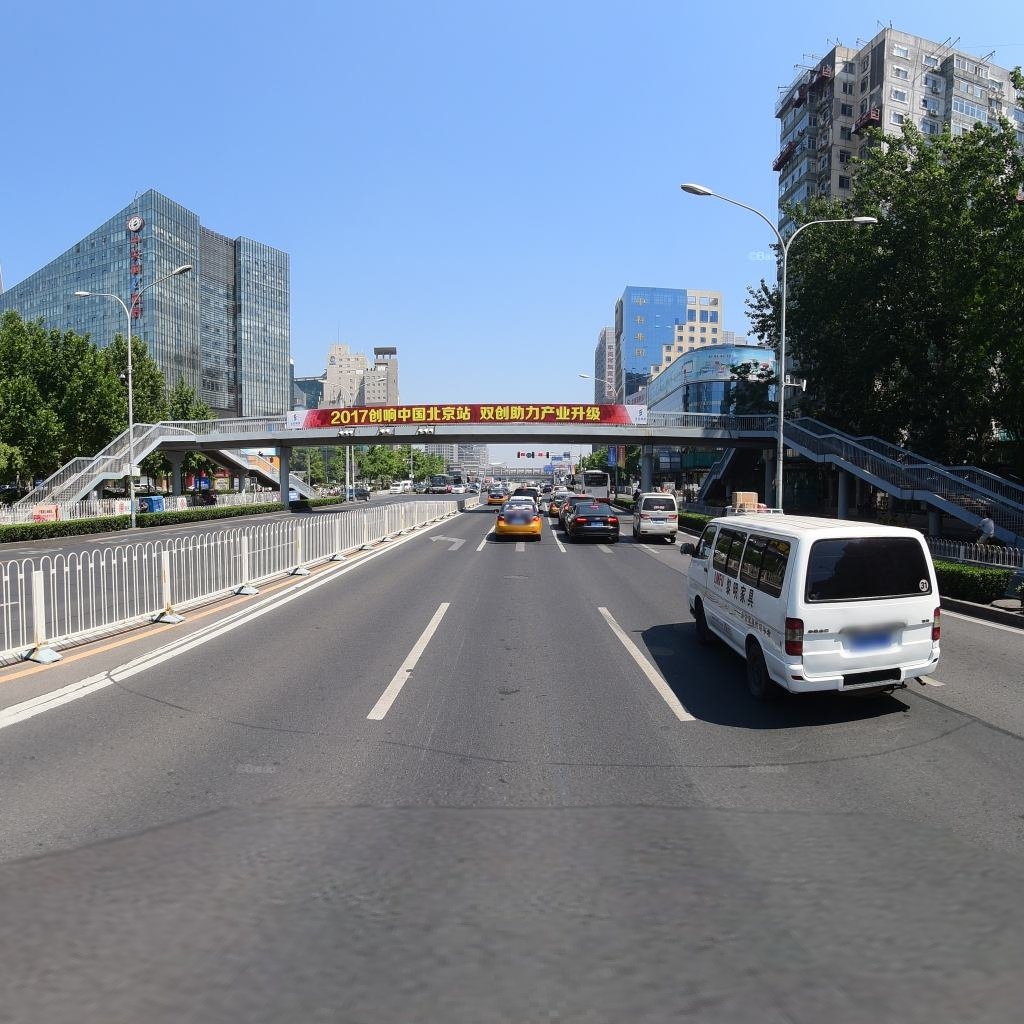
Region: Haidian
Road damage annotations: transverse patch, longitudinal patch, longitudinal patch